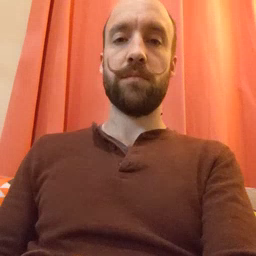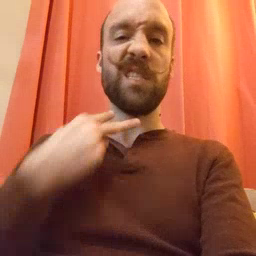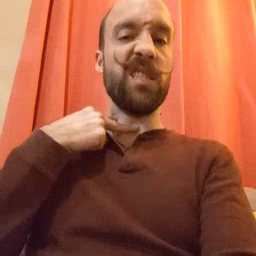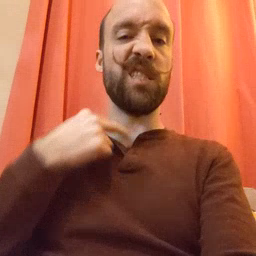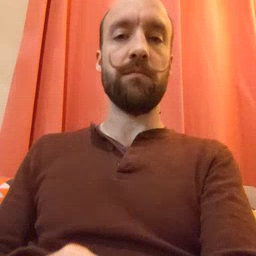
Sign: stuck